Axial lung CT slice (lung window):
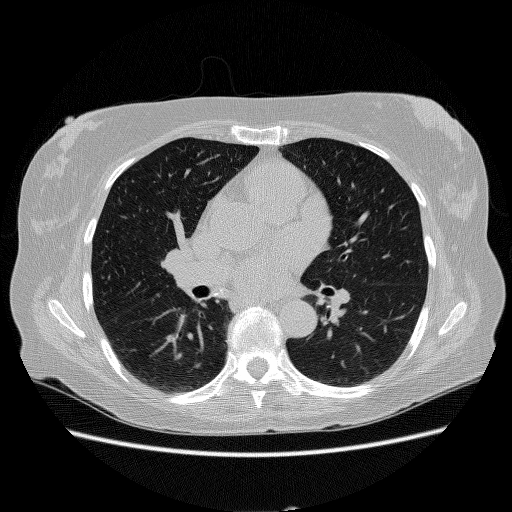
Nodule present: no